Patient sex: M
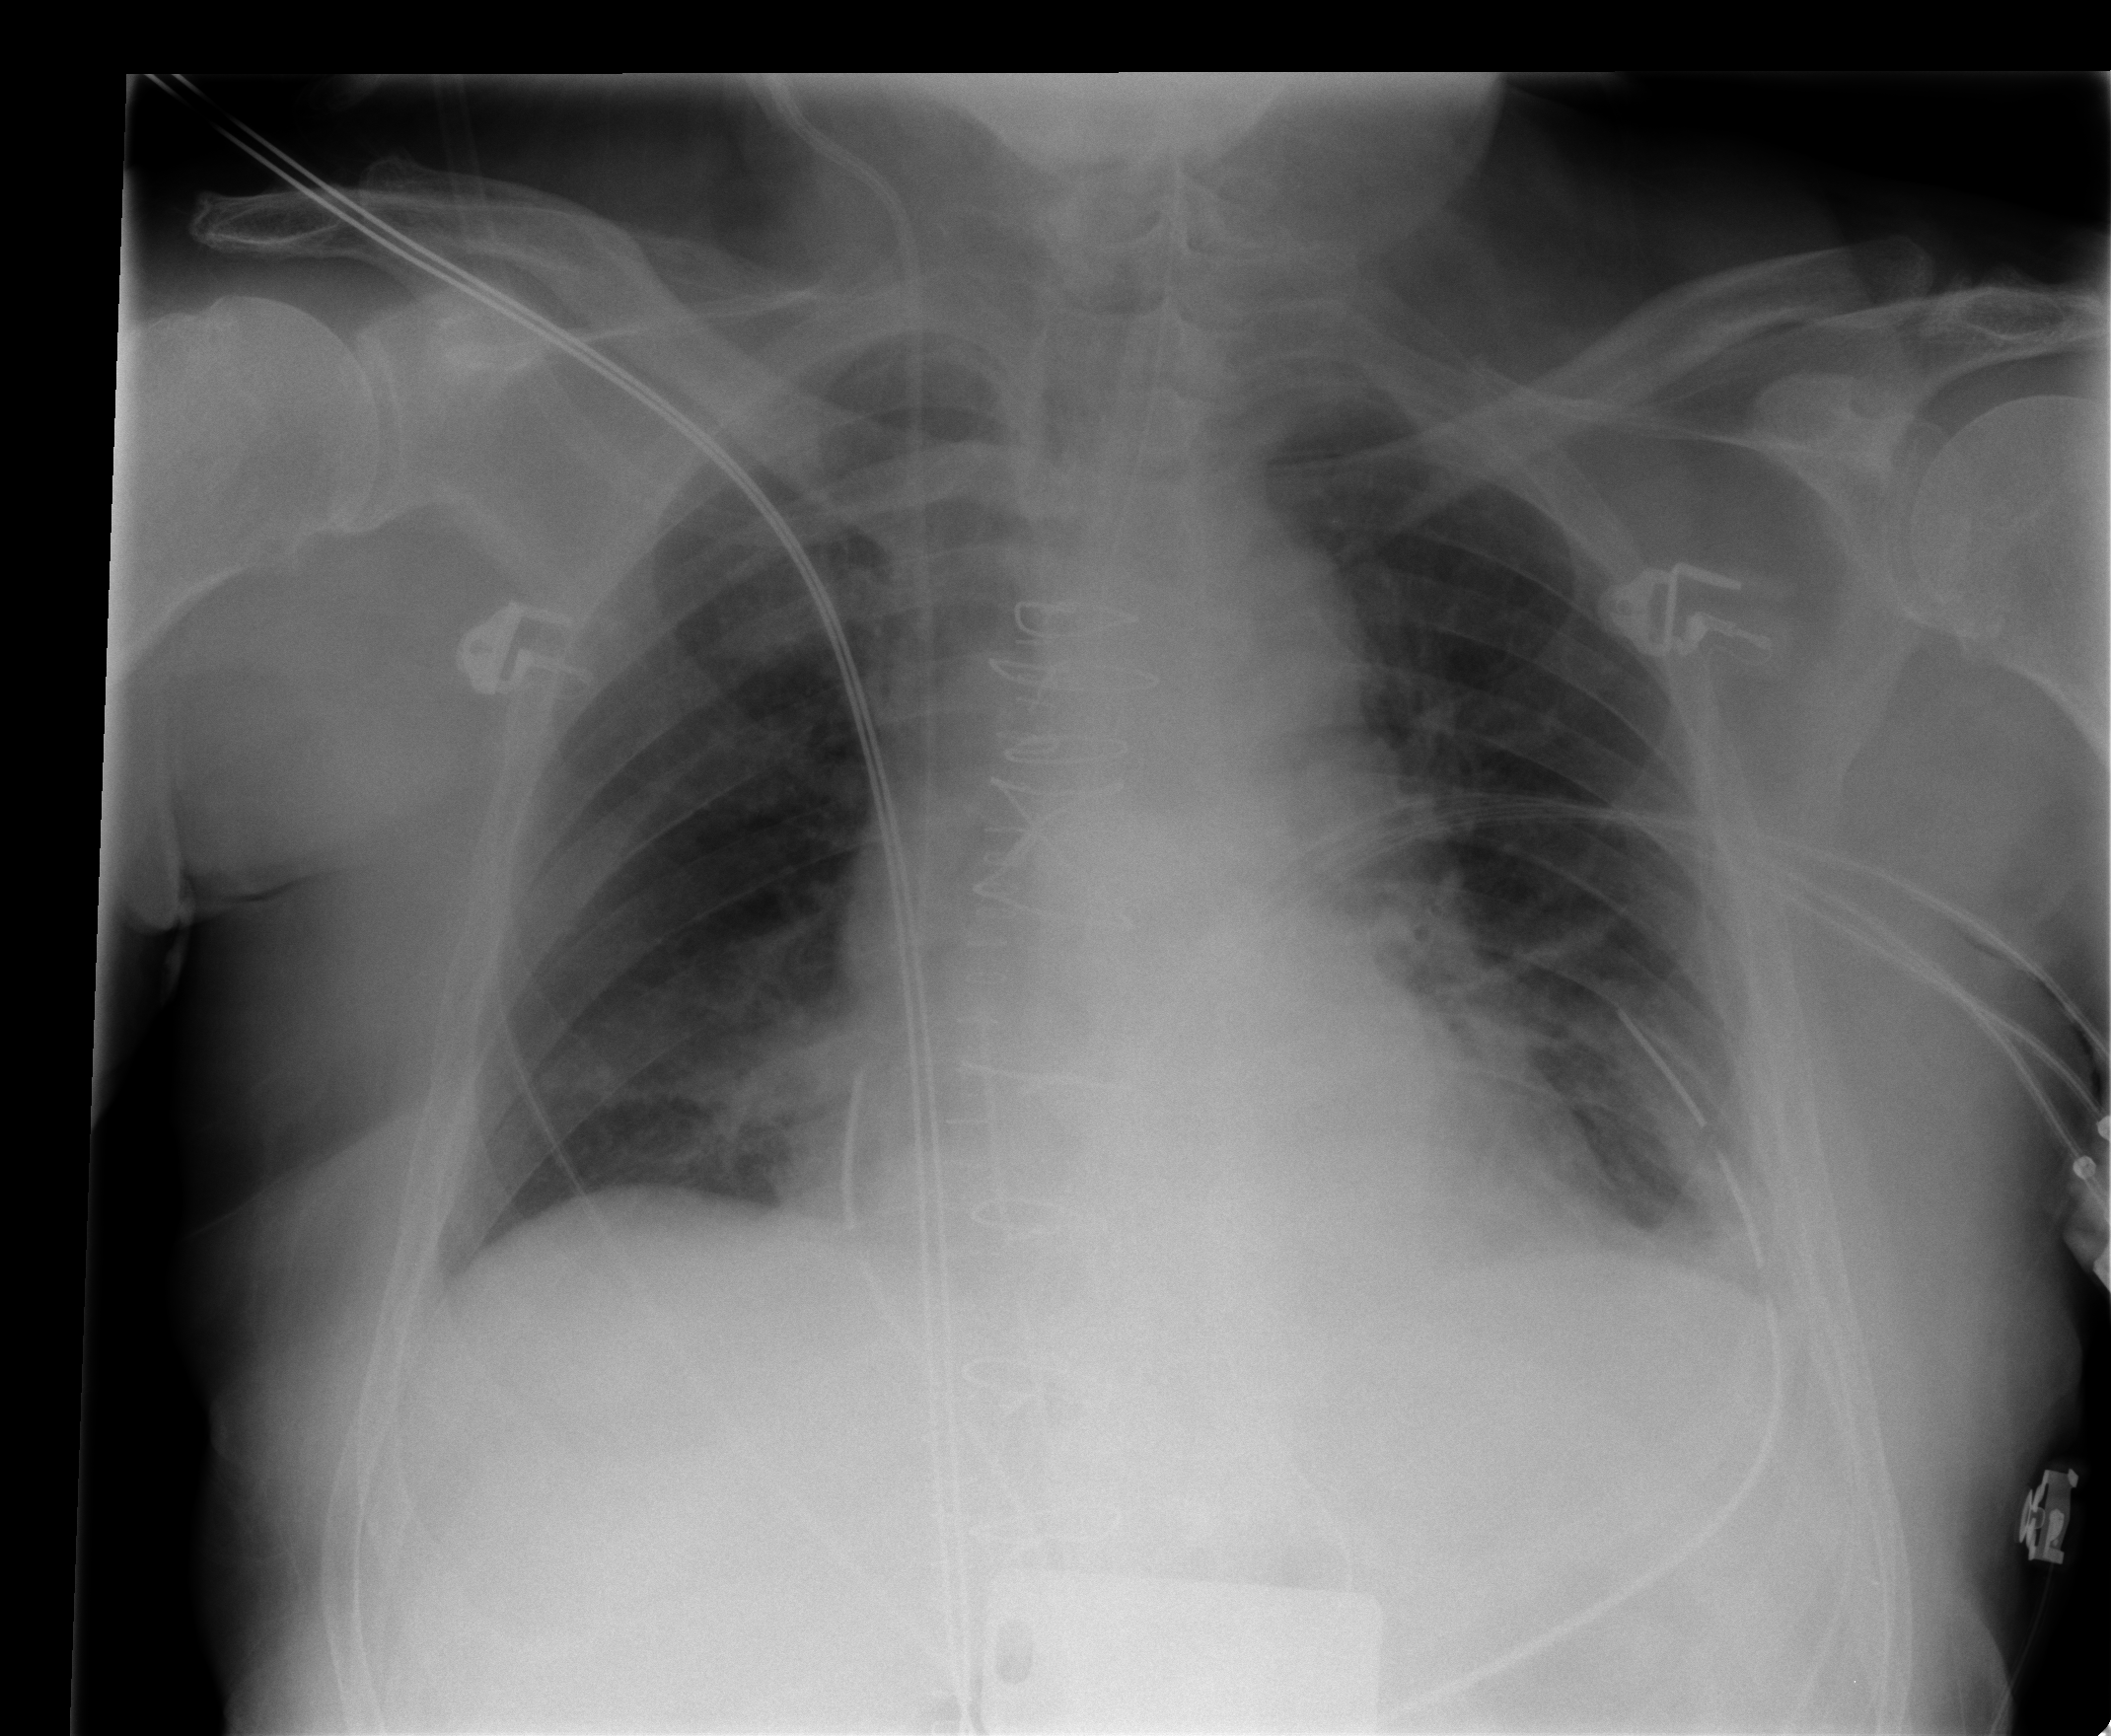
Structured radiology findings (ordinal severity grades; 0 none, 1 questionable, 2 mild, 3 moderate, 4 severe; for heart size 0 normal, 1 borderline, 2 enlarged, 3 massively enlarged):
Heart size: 2
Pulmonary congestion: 2
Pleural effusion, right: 0
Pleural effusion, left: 1
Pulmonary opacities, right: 0
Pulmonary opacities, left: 0
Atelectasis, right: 2
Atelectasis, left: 2